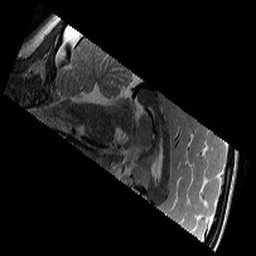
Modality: T2w
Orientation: sagittal
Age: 10
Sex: male
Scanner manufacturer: siemens
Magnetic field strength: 3 T
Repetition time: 9.23 s
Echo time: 0.067 s